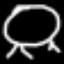
Label: clock